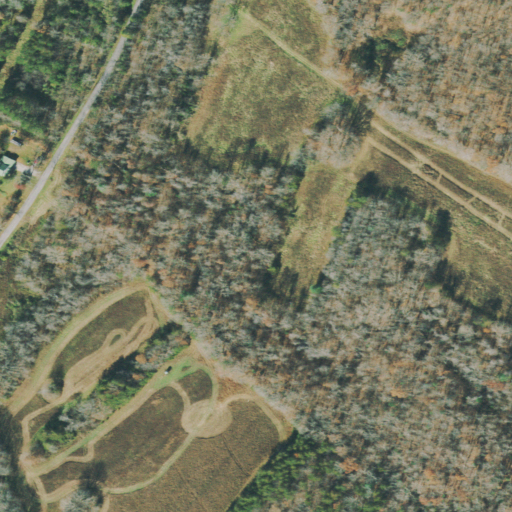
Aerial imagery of valley in Tennessee named Kirkland Cove containing deciduous forest, shrub, pasture, grassland, open development, mixed forest, and low intensity development